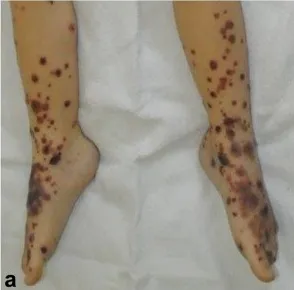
Hemorrhagic bullae developed on both feet an lower legs (a-c). A deep necrosis resulting from a large blister at the dorsum of the right feet evolved (a,b) neccessitating autologous skin transplantation.
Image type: medical_photograph (skin_photograph)